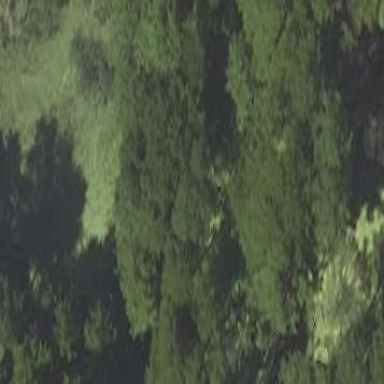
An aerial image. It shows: Pond with natural water.